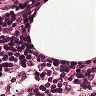
Metastatic tissue present: no